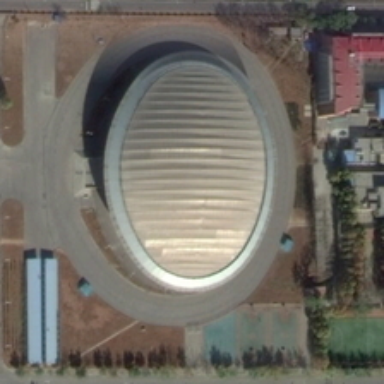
An oval white gymnasium is located between two parallel roads near some buildings and two basketball courts and a football field .